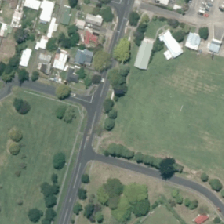
Land cover: urban_parkland